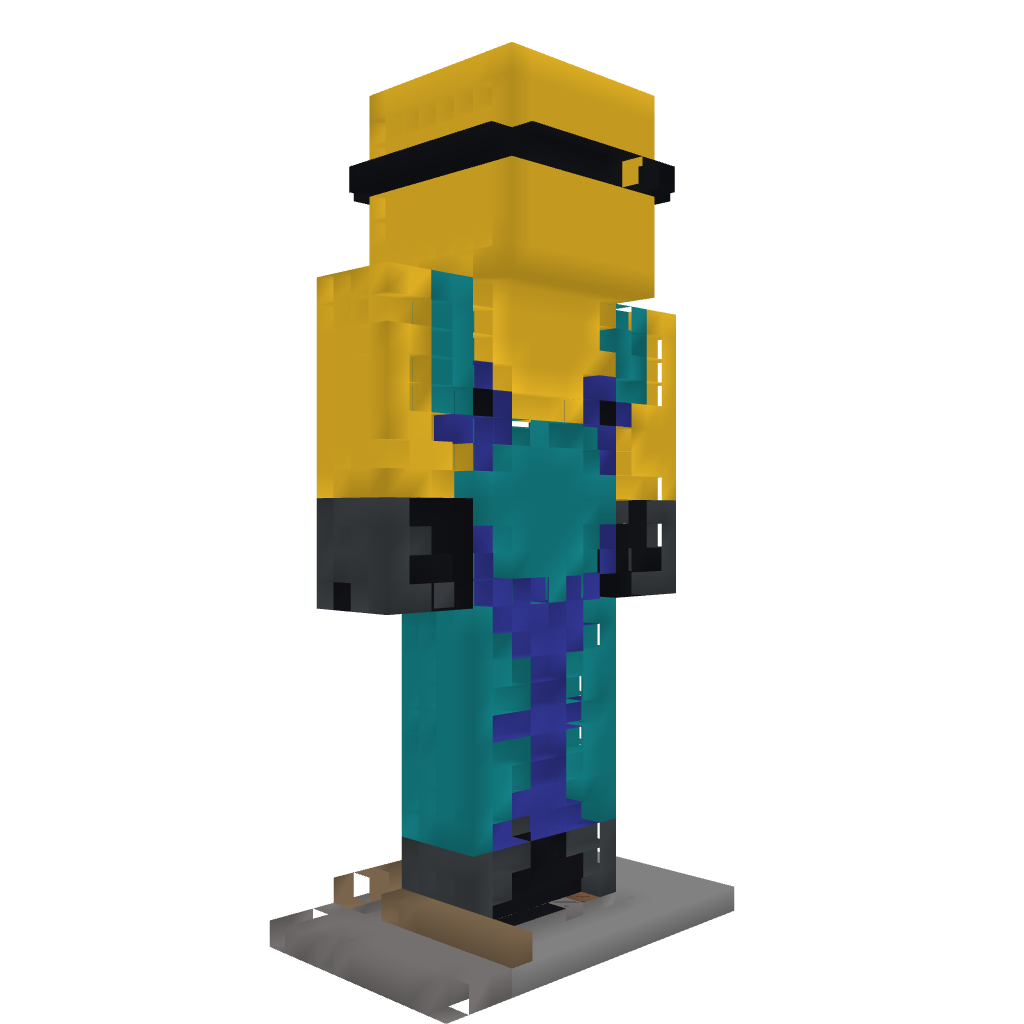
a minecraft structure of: Minion Statue